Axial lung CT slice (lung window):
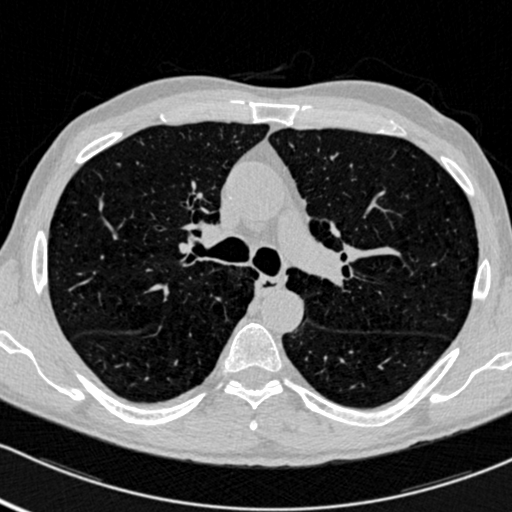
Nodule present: no